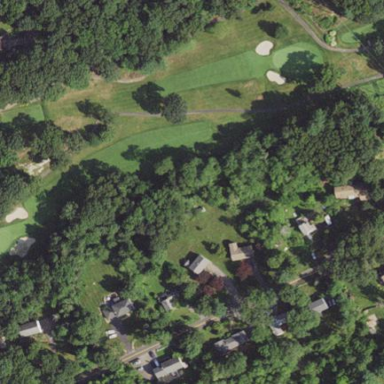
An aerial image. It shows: Golf fairway surrounded by grass.